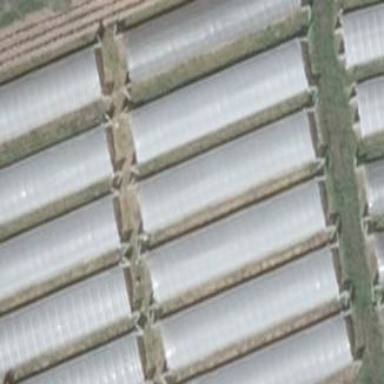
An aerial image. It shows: Area dedicated to greenhouse horticulture.